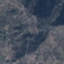
Land use / land cover class: HerbaceousVegetation